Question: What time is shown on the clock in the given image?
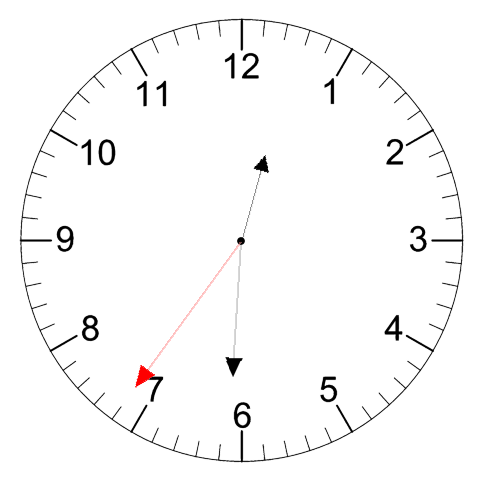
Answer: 12:30:36